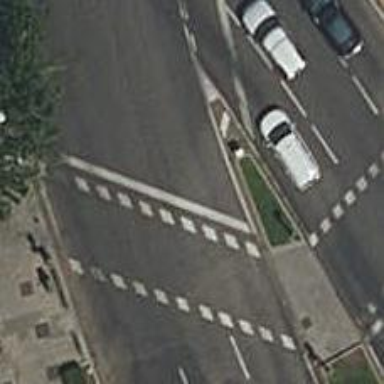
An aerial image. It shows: Zebra crossing with traffic signals. The crossing is marked by traffic lights.